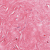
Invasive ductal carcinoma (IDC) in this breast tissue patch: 0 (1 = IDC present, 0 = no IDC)